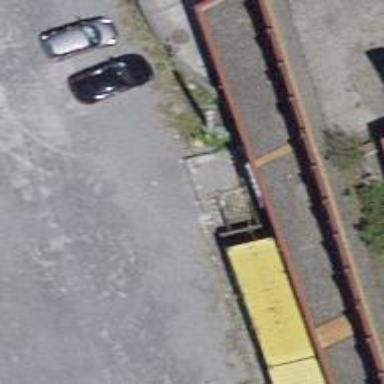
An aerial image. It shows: Railway buffer stop.